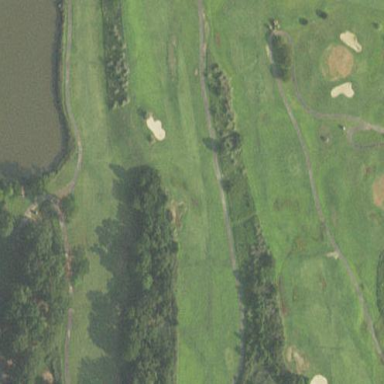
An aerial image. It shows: Rough grassy area used for golf.